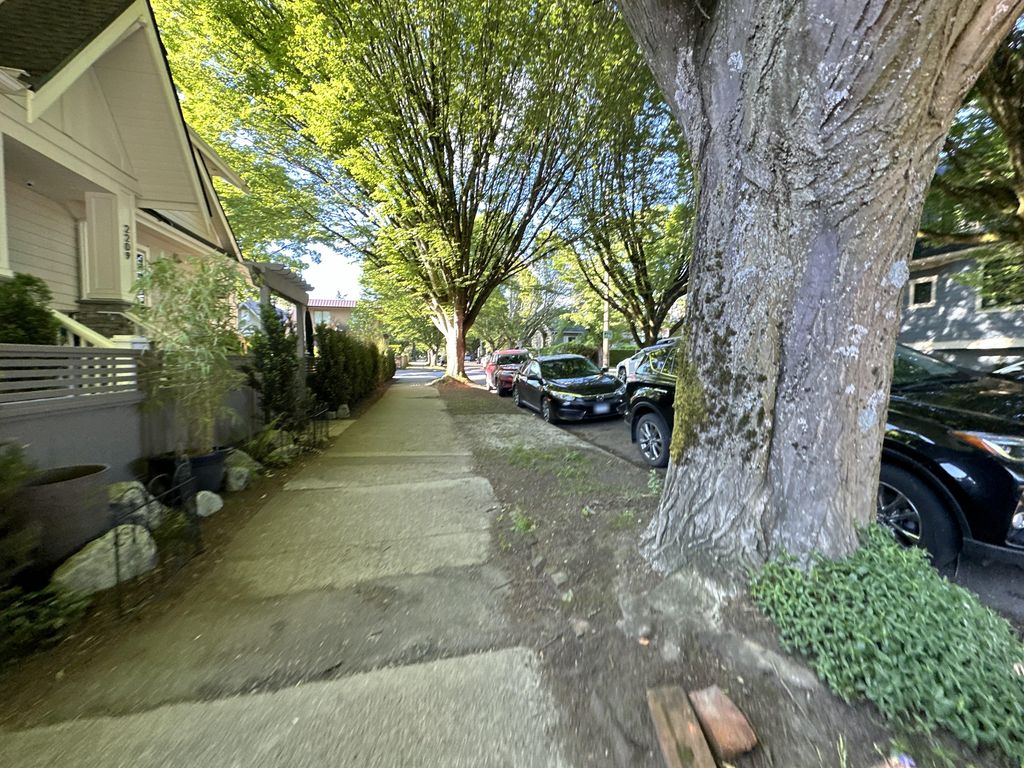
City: vancouver